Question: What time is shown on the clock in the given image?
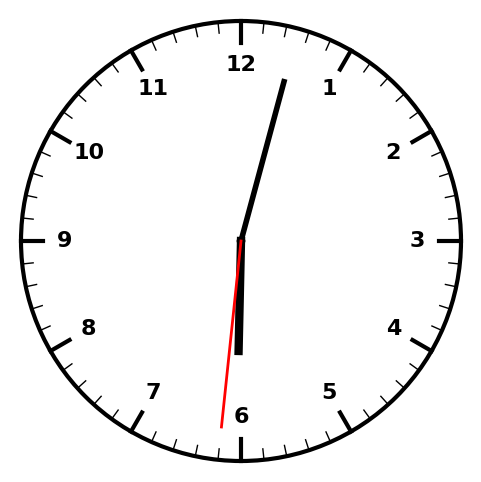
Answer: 06:02:31